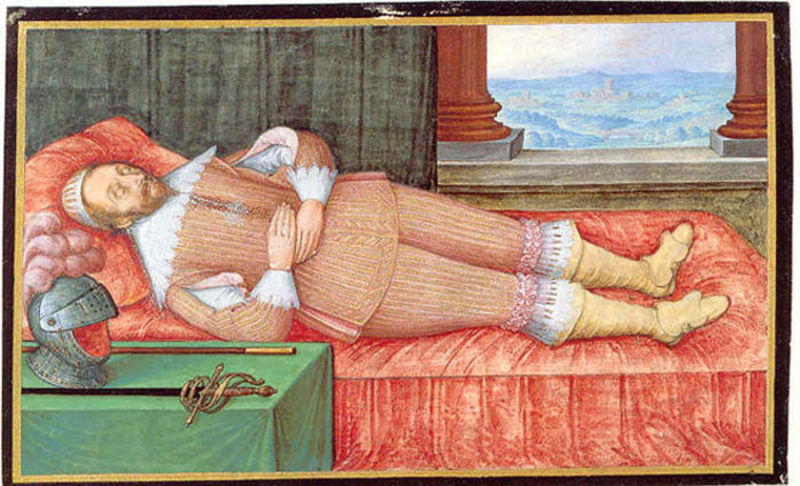
Titel: Friedrich Graf von Solms auf dem Totenbett
Künstler: Friedrich Brentel
Standort: Karlsruhe
Institution: Staatliche Kunsthalle Karlsruhe
Schlagwörter: berg, blau, feder, gemälde, hand, himmel, kampf, mann, meer, schlaf, wasser, weiß, bäume, gelb, grün, landschaft, stadt, fenster, grau, hintergrund, hut, kleid, kleider, ohr, schwarz, säule, säulen, tisch, ausblick, haus, rot, tuch, haube, malerei, anzug, bart, hemd, hose, jacke, kappe, mütze, arme, augen, blass, federn, gesicht, kragen, leiche, mensch, spitze, tod, tot, toter, bild, herr, hände, niederlande, portrait, porträt, tischdecke, tischtuch, vorhang, horizont, häuser, hügel, weite, brücke, brüstung, geistlicher, gewand, adel, decke, renaissance, rosa, stock, turm, federbusch, aussicht, kopfbedeckung, ruhe, liegen, schlafen, schlafend, italien, ort, schuhe, stab, schwer, berge, kette, dorf, krieg, kissen, könig, lanze, gefaltet, bett, bettdecke, socken, laken, rüschen, liegend, nachdenken, burg, festung, schwert, schwerter, säbel, uniform, waffen, soldat, waffe, degen, helm, manschette, manschetten, stiefel, herrscher, schuh, ritter, fürst, rüstung, spitzbart, tracht, liege, grab, leichnam, sterben, totenbett, mittelalter, wams, krieger, landscahft, kreuzzug, feldherr, visier, sfumato, spitzenkragen, florett, fresko, edelmann, federschmuck, helmbusch, müdigkeit, vorhand, anbetung, aufgebahrt, leigen, liegt, schlafender, insignien, zepter, äuser, federhelm, burgen, landschaftsausblick, lager, bettwäsche, kopfkissen, friedlich, andenken, schläft, stifel, liegender, gerte, sterbebett, aufbahrung, helmzier, liegefigur, verwaschen, ritterhelm, rittew, helmbausch, straußenfedern, degengriff, borhang, festungen, to, rotes bett, shkaf, landscjhaft, schnarchen, dritter, tot liegen, totenportrait, sziefel, rüstungselement, deign, bettschwart, socket